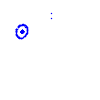
Particle: proton